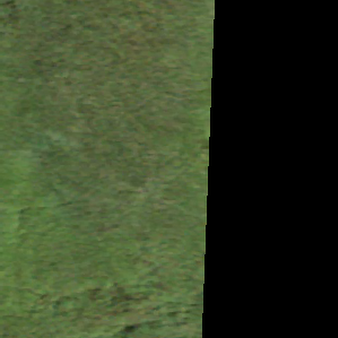
Label: other